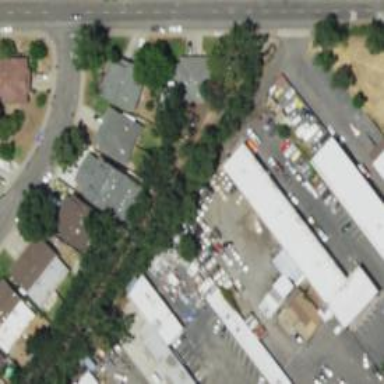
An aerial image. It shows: Commercial building with car shop.